Question: I basically have a table "race" with columns for "id_race", "id_user" and columns for user predictions "pole_position", "1st", "2nd", "3rd" and "fastest_lap". In addition to those columns, each prediction column also has a control column such as "PPC", "1eC", "2eC", "3eC" and "srC". Those control columns are then compared by a query against a "result" table. Then the control columns in race are awarded points for a correct prediction.
<URL>
I want to add up those results per user and then rank them per user. I want to show that rank on the player's user page. I have a query for my SQL which works fine in itself and gives me a list with rank column.
'''
SELECT
@rownum := @rownum +1 AS rank,
total,
id_user
FROM
(SELECT
SUM(PPC + 1eC + 2eC + 3eC + srC ) AS total,
id_user
FROM
race
GROUP BY
id_user
ORDER BY
total DESC) T,
(SELECT @rownum := 0) a;
'''
Output of rank query:

However when I add the where 'id_user' it always gets the first rank. Does anyone have an idea if this can be solved and how I could achieve it to add where to my rank query?
I've already tried filtering. In addition, I have tried to use the 'Row_number' function. It also always gives a result of 1 because only 1 user remains after filtering. I am unable to filter out the correct position. So please help!
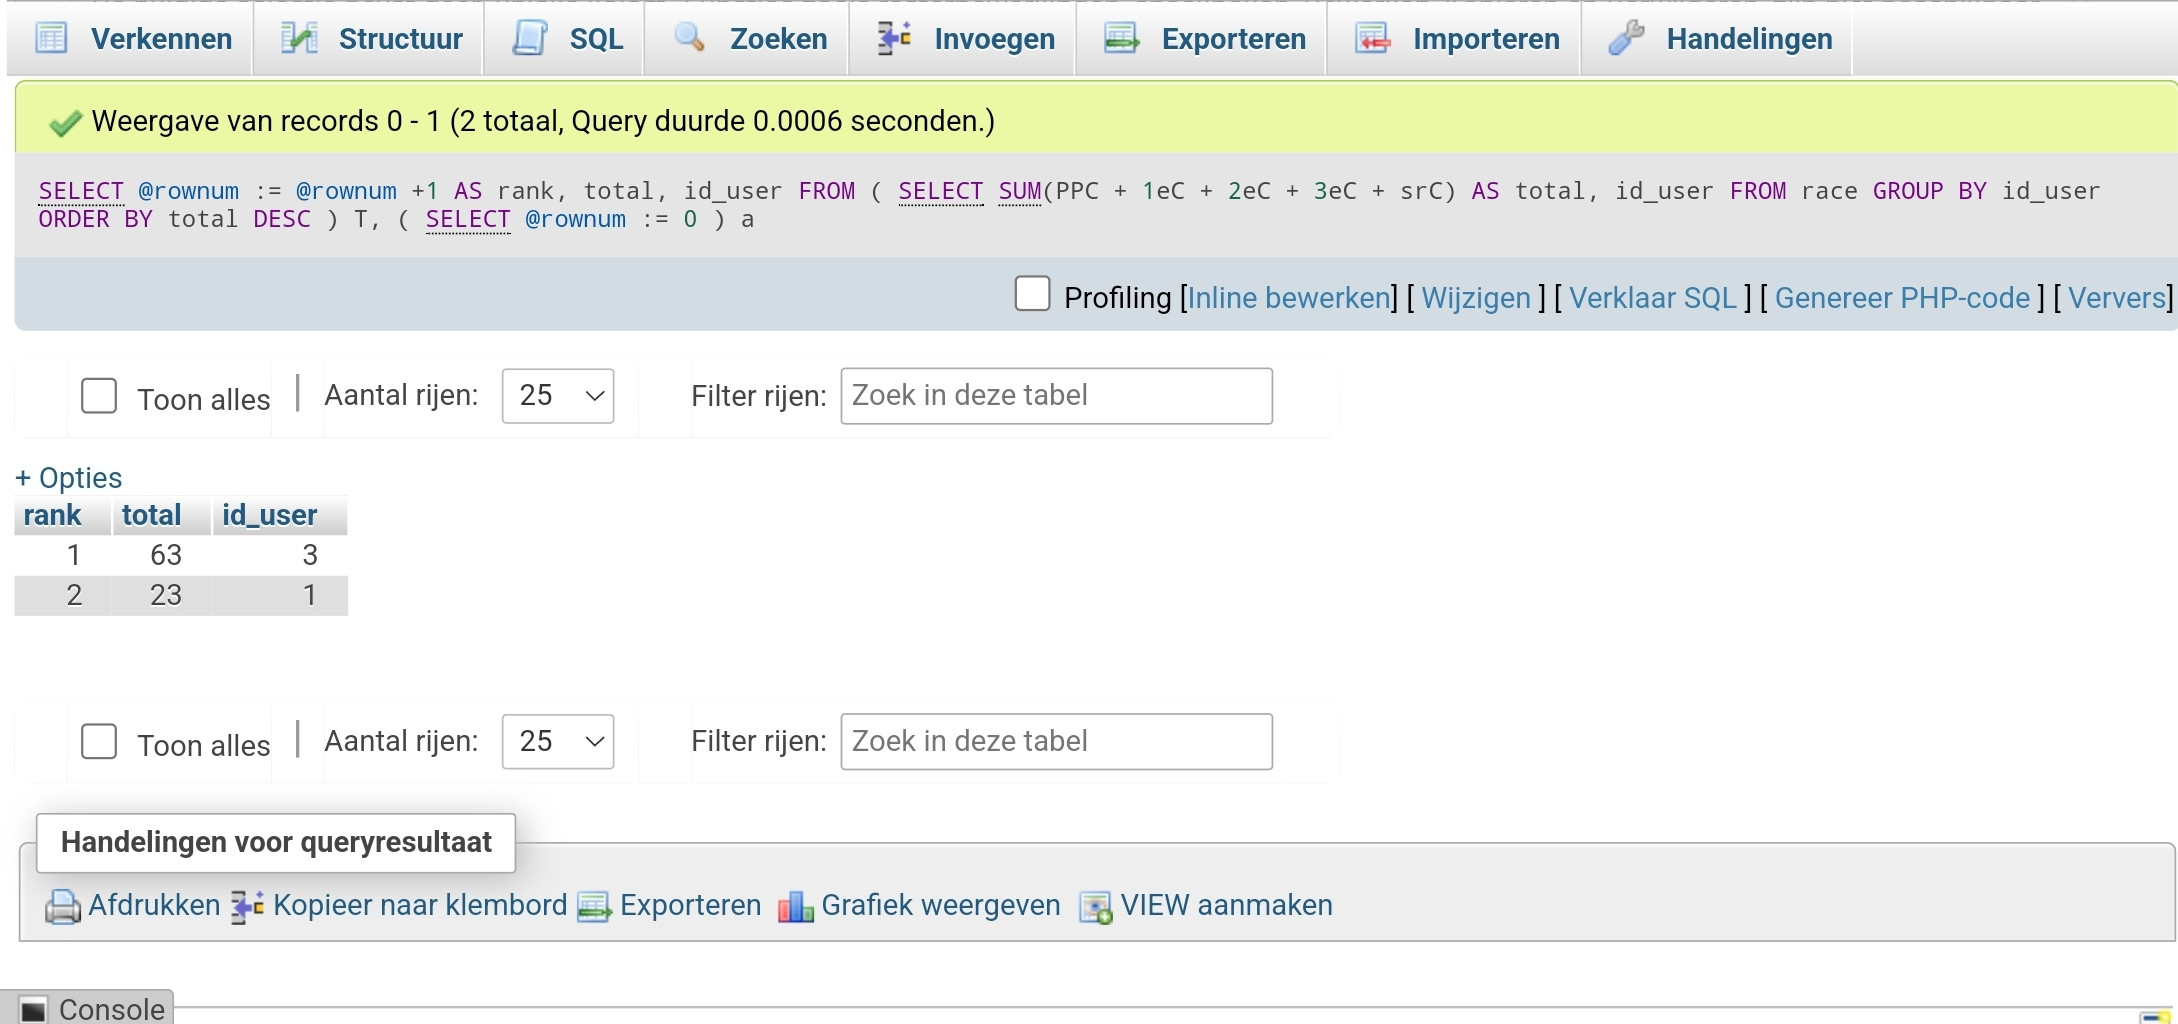
Answer: You have to create a view to extracting the correct rank. Once you use 'WHERE' clause, you will get the rank based on the population rather that the subset.
Please find an indicative answer on <URL> where a 'CTE' and 'ROW' function are used. The indicative code is:
'''
WITH sum_cte AS (
SELECT ROW_NUMBER() OVER(ORDER BY SUM(PPC + 1EC + 2eC + 3eC + srC) DESC) AS Row,
id_user,
SUM(PPC + 1EC + 2eC + 3eC + srC) AS total_sum
FROM race
GROUP BY id_user)
SELECT Row, id_user, total_sum
FROM sum_cte
WHERE id_user = 1
'''
User 1 with the second score will appear with a row valuation 2.